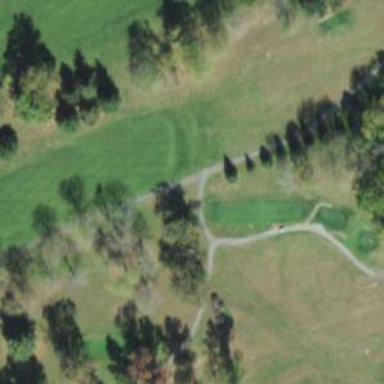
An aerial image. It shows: Service road designated as golf cart path.